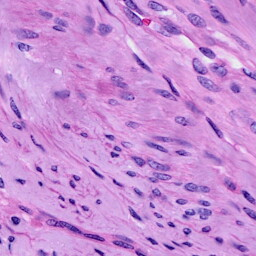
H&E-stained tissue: Cervix